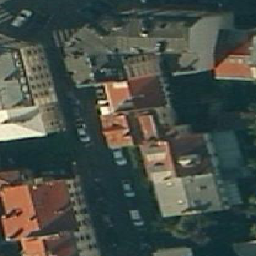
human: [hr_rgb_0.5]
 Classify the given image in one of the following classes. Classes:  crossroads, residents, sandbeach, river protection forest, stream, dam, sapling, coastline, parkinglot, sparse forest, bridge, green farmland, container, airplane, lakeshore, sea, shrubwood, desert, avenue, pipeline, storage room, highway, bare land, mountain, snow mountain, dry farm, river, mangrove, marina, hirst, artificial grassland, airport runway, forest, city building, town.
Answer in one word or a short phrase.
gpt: city building